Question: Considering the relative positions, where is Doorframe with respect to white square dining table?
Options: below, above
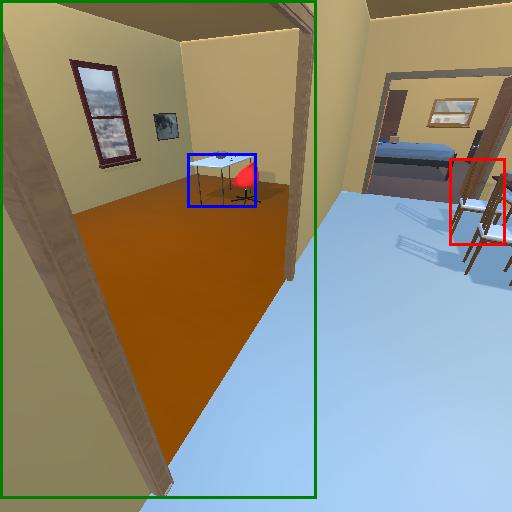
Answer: below